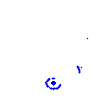
Particle: electron